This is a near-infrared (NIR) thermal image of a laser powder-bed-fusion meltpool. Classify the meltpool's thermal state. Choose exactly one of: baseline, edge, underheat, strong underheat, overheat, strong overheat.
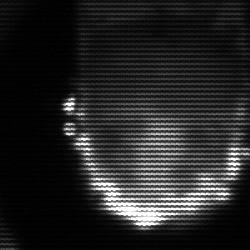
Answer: baseline